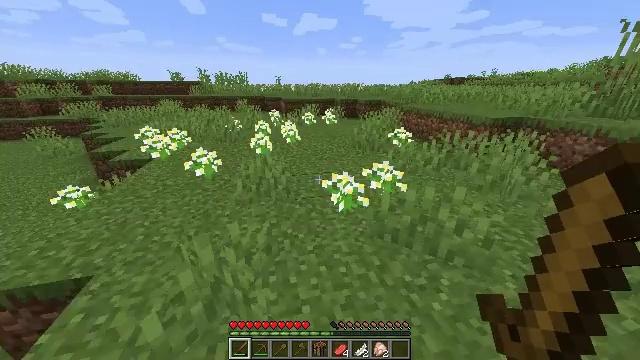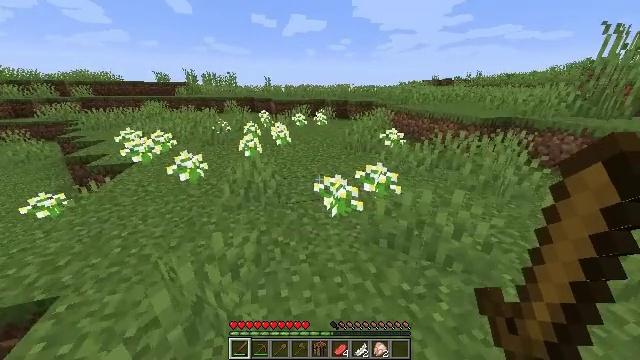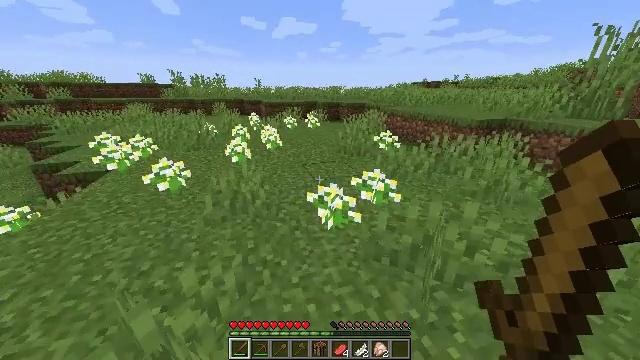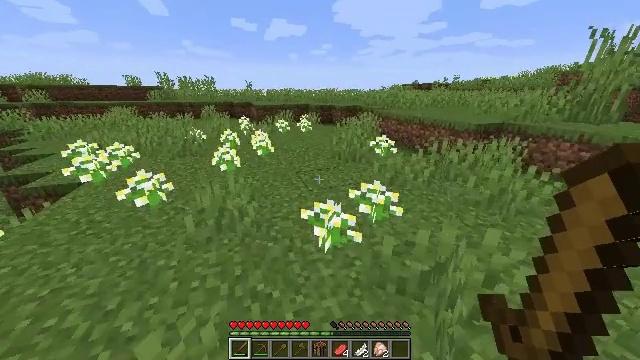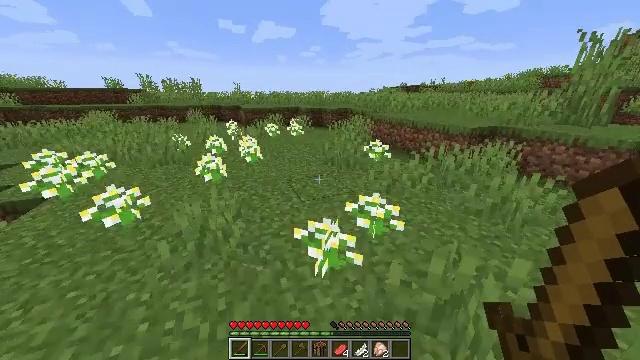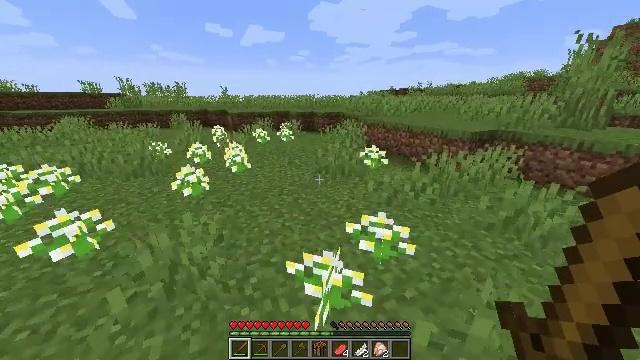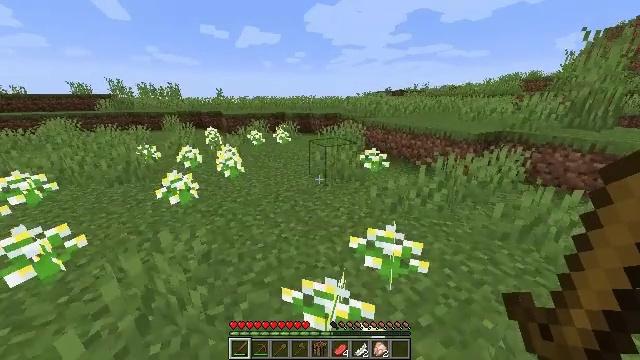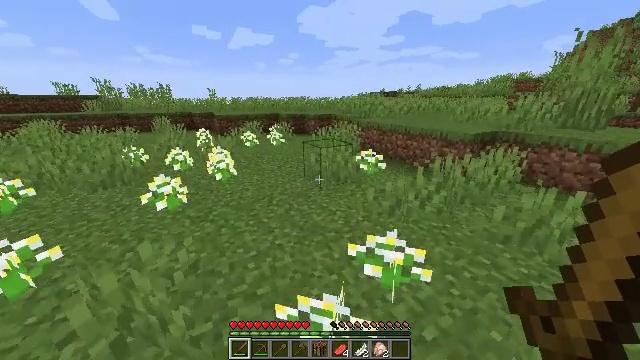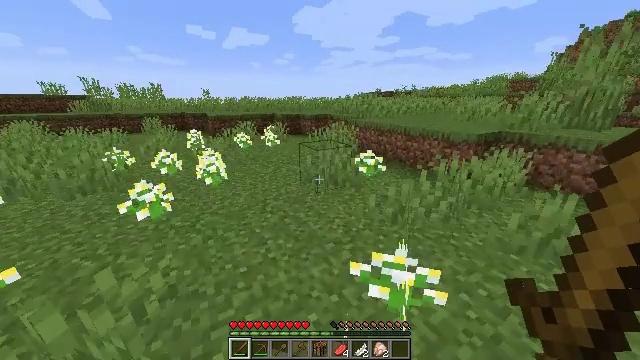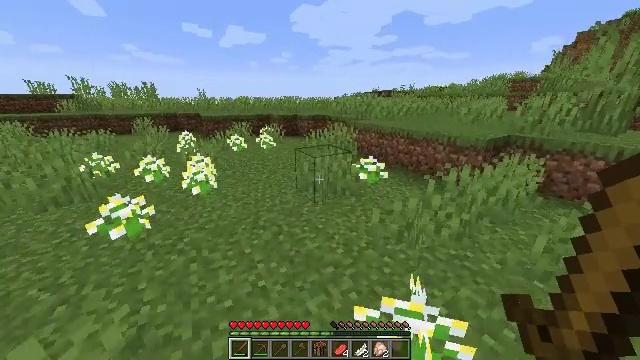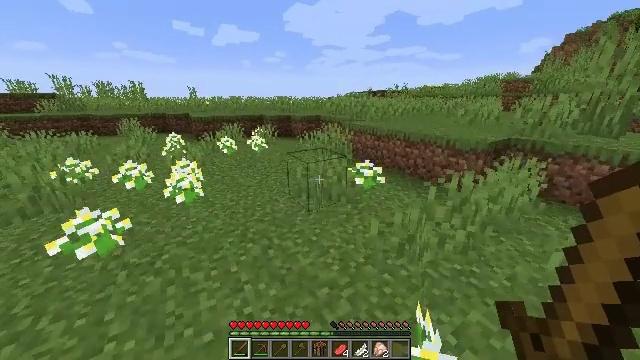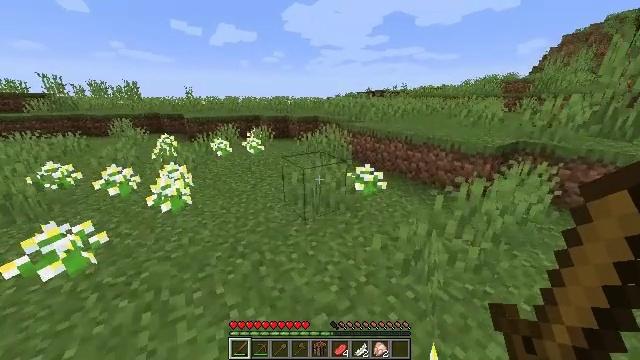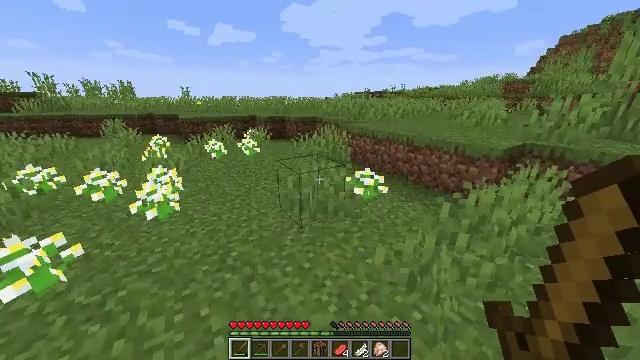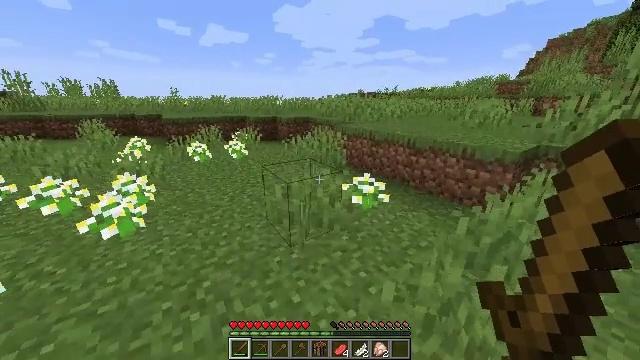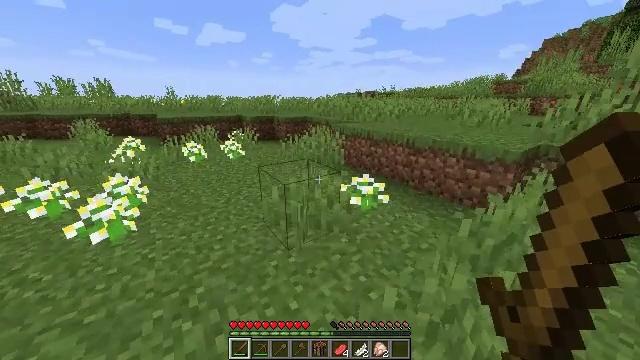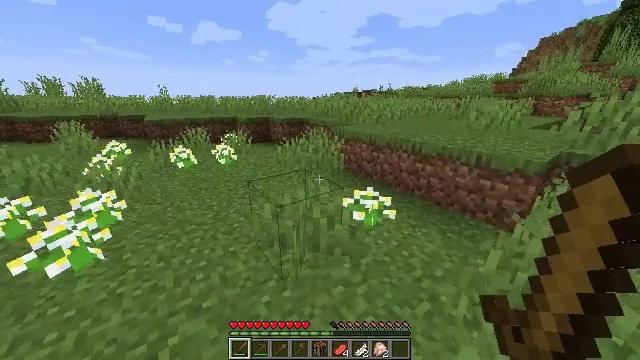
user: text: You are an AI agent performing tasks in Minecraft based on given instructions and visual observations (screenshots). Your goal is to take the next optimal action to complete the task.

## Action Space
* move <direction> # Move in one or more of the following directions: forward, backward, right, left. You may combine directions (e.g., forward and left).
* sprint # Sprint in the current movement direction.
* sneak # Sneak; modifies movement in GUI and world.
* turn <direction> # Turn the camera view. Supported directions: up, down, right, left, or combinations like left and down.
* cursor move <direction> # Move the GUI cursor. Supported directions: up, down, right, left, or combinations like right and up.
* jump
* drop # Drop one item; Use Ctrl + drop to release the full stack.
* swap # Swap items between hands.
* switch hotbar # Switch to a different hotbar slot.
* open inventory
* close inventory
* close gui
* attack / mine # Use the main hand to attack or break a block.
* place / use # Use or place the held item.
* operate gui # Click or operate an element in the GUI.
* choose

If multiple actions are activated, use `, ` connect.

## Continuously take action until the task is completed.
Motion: motion action
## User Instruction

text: Break the grass block.
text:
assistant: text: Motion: move forward, sprint, turn right
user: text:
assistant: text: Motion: move forward, sprint, turn right
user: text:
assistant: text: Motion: move forward, sprint, turn right
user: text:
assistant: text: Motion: move forward, sprint, turn right
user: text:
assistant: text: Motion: move forward, sprint, turn right
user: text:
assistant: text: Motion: move forward, sprint
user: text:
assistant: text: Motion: move forward, sprint, turn right
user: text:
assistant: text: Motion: move forward, sprint, turn right
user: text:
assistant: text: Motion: move forward, sprint
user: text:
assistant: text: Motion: move forward, sprint, turn right
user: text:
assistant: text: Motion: move forward, sprint
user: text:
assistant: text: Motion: move forward, sprint
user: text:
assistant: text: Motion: move forward, sprint, turn right
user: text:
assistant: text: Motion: move forward, sprint
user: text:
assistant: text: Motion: move forward, sprint
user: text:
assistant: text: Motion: move forward, sprint
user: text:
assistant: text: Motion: move forward, sprint, turn right
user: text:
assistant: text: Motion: move forward, sprint, turn right
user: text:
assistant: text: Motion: move forward, sprint, turn right
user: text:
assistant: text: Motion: move forward, sprint, turn right
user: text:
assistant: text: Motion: move forward, sprint
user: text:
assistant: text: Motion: move forward, sprint
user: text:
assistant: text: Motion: move forward, sprint
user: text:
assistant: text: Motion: move forward, sprint
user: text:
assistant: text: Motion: move forward, sprint
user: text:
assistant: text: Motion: move forward, sprint
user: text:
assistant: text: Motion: move forward, sprint
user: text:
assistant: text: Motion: move forward, sprint
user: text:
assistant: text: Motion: move forward, sprint
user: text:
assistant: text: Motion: move forward, sprint, jump